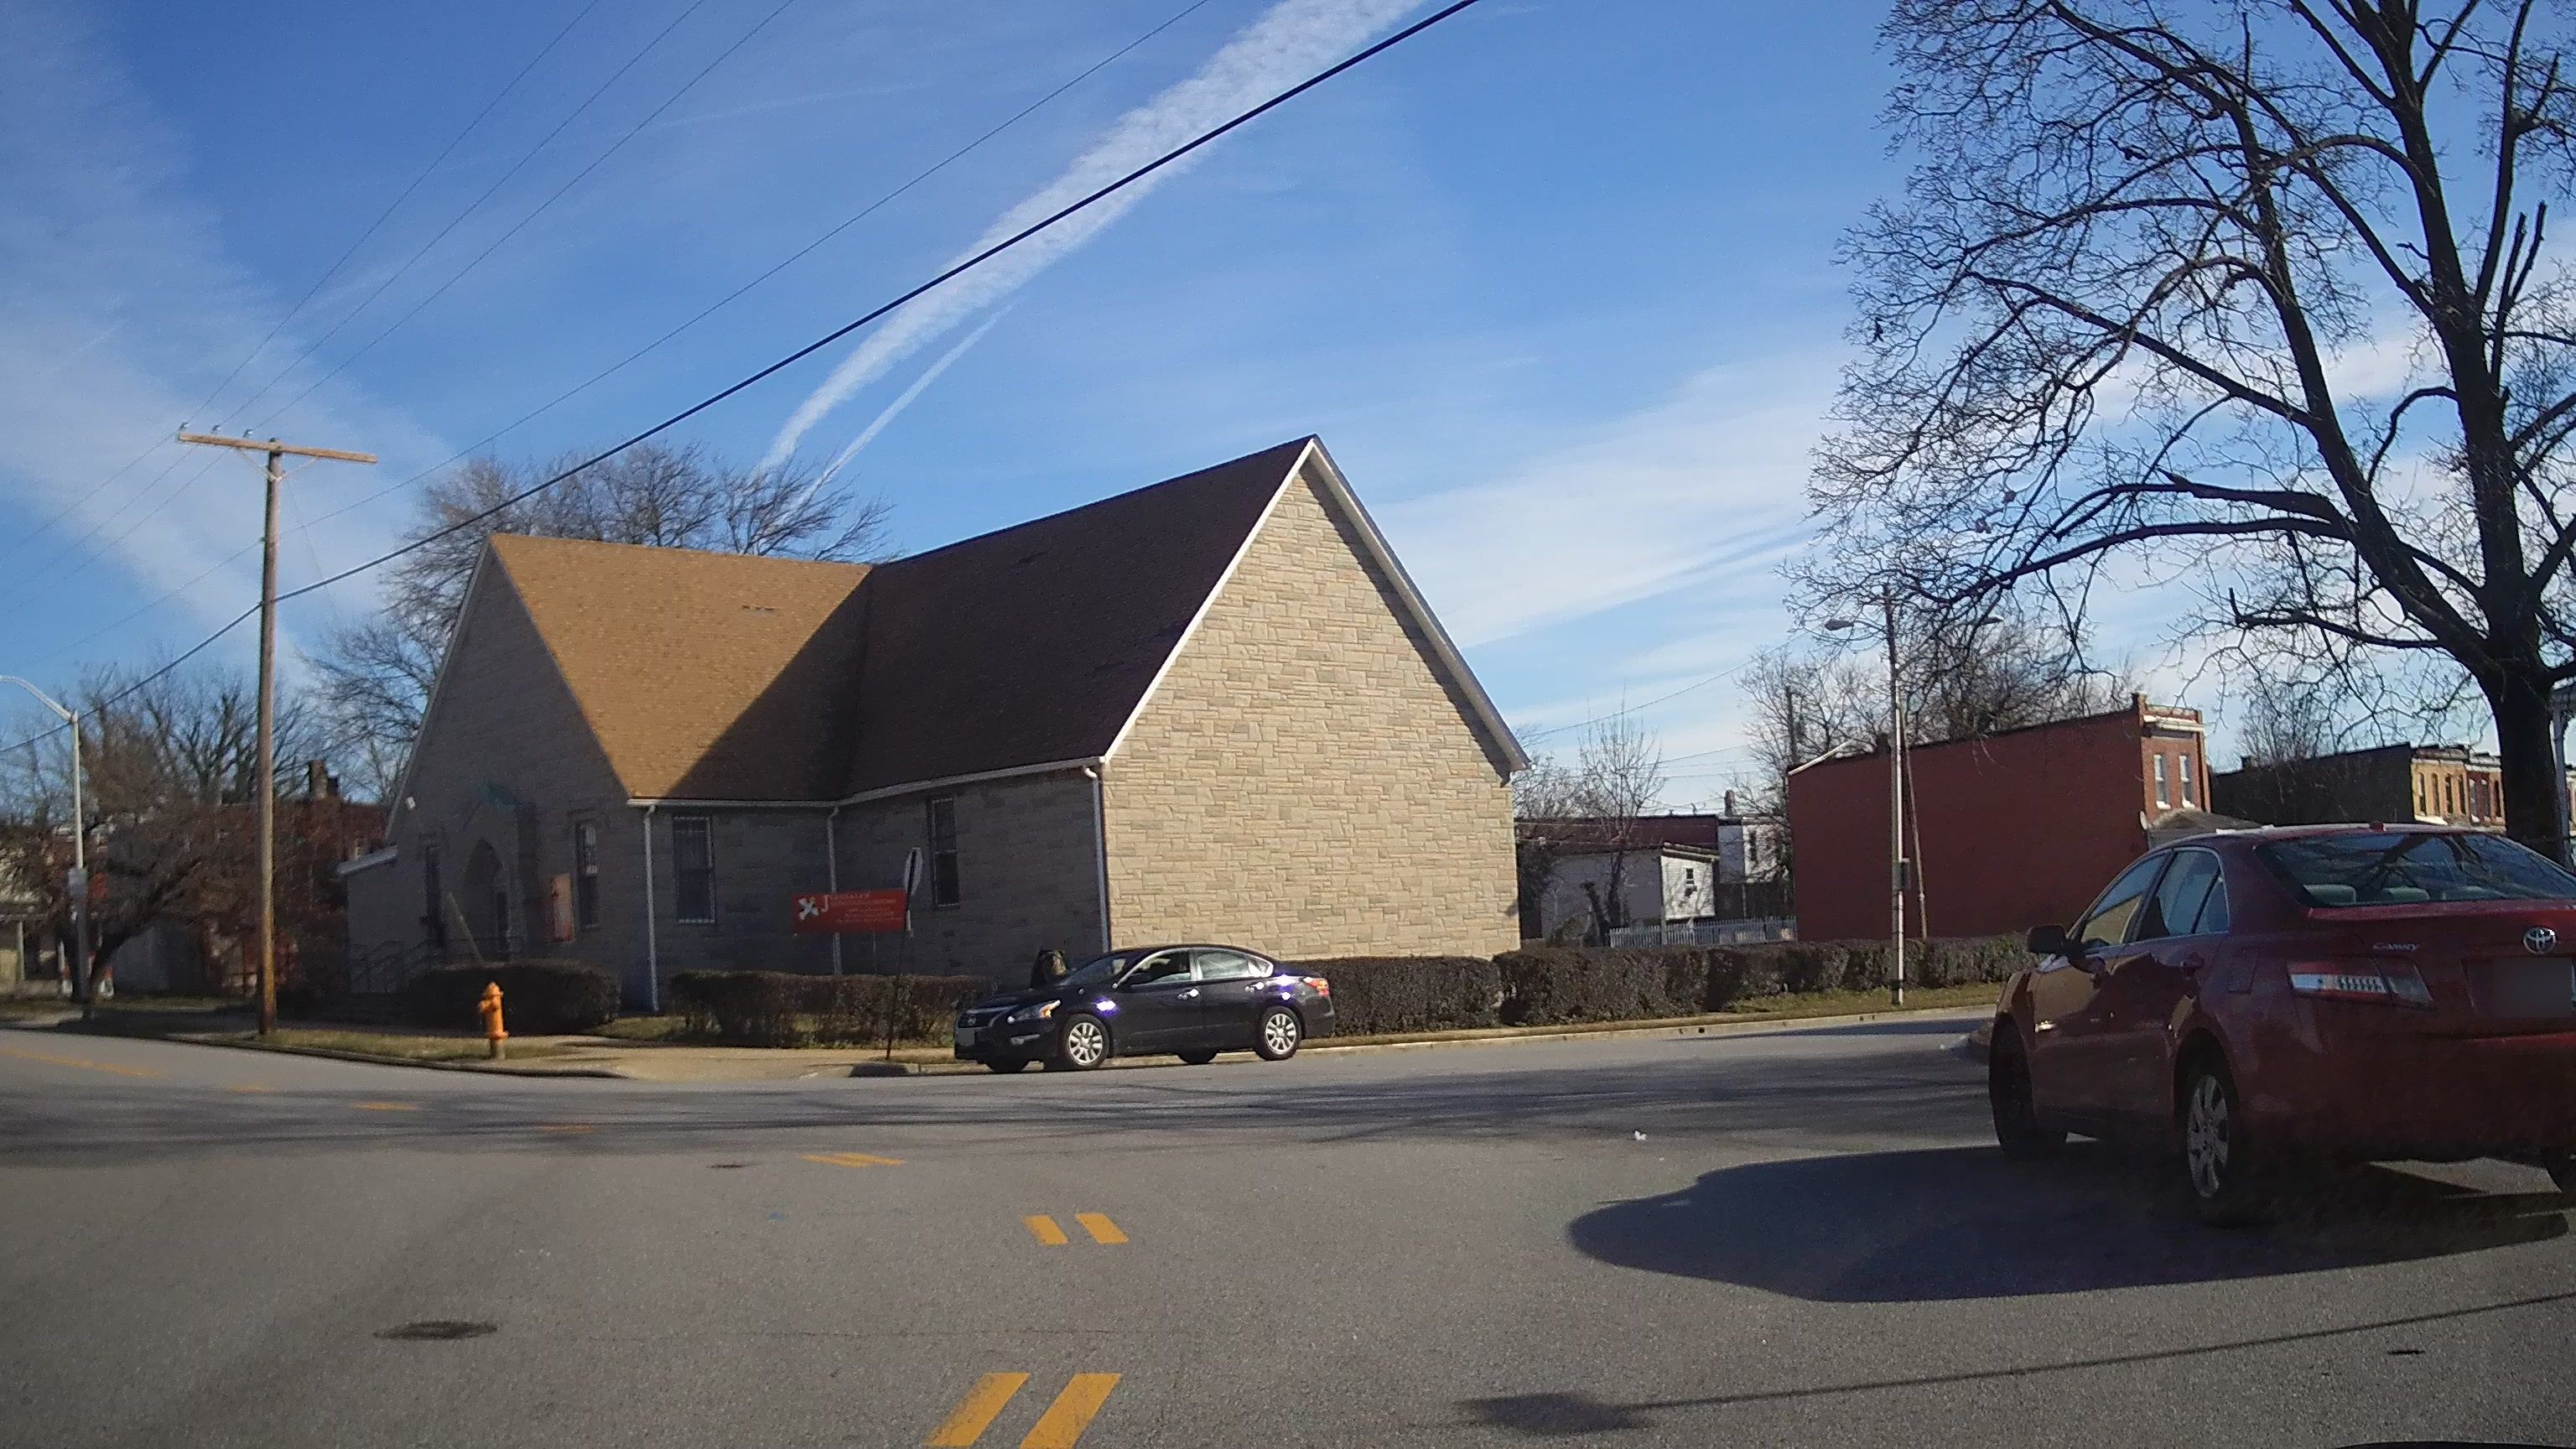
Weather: clear
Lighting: day
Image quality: good
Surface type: cycling surface
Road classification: service
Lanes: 3, 2
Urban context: urban centre
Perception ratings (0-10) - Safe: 2.63, Lively: 4.26, Beautiful: 6.25, Boring: 4.18, Depressing: 3.1, Wealthy: 1.99